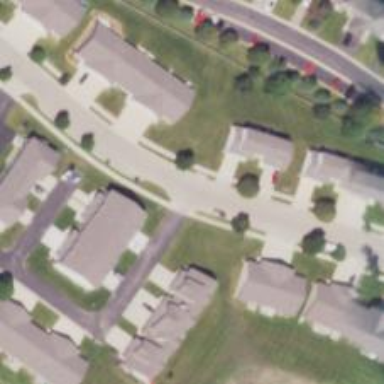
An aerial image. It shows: Residential road with separate asphalt sidewalk.